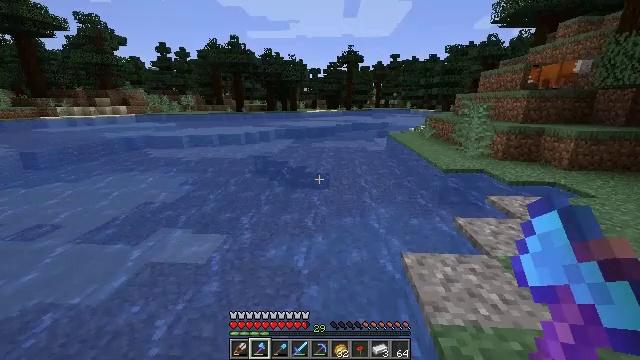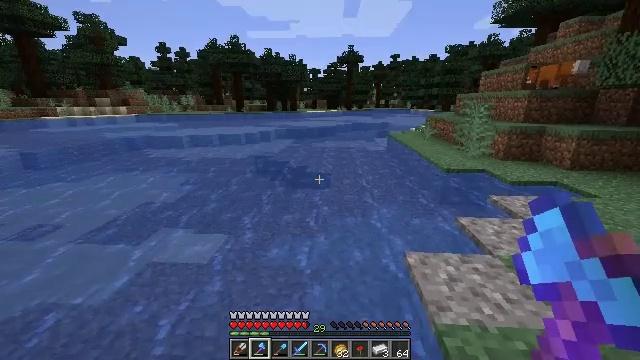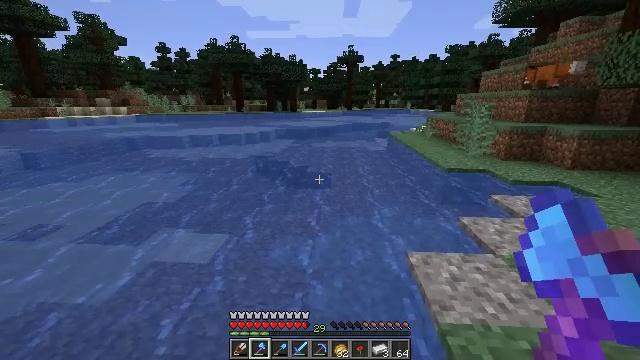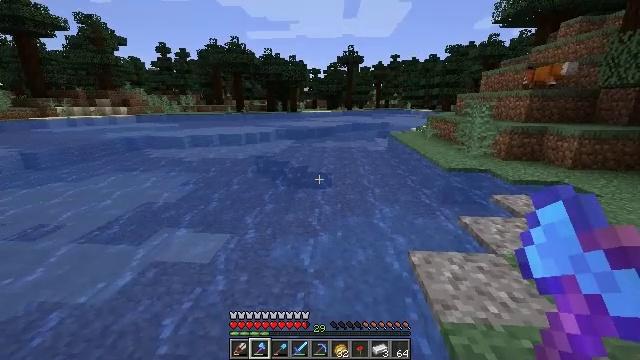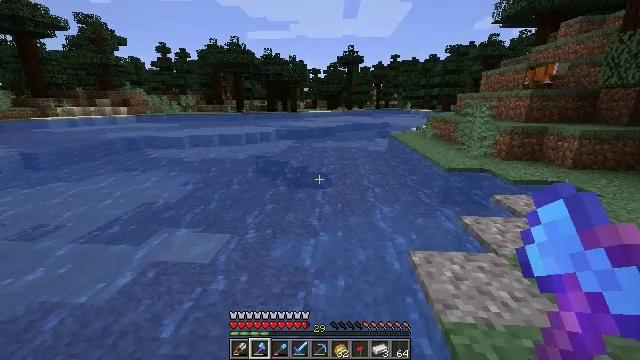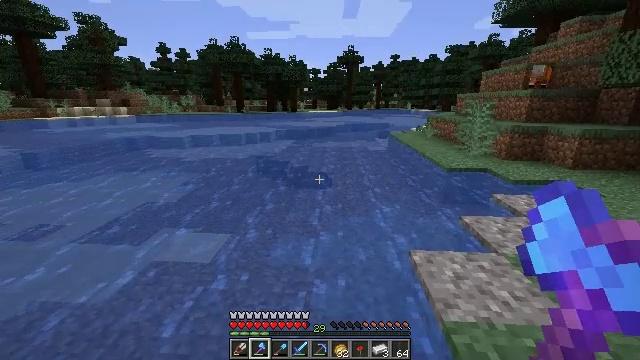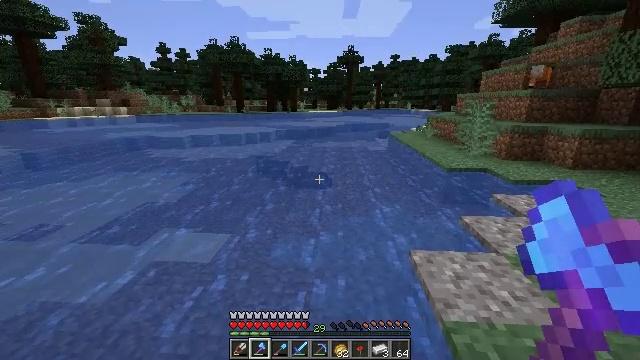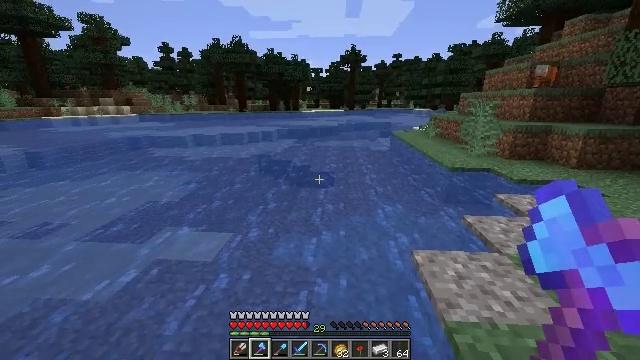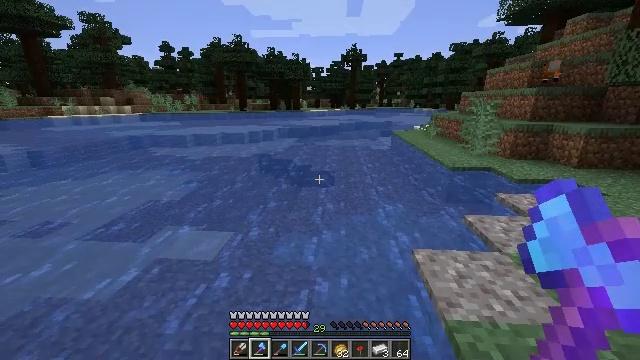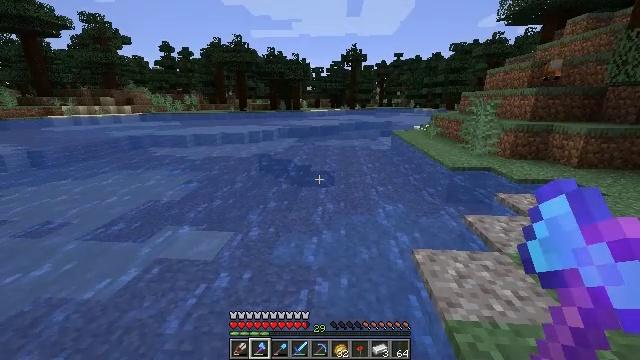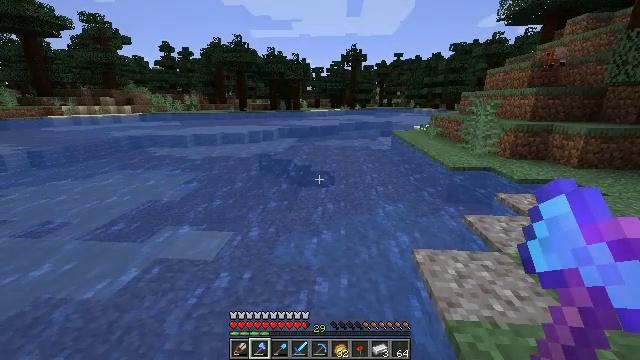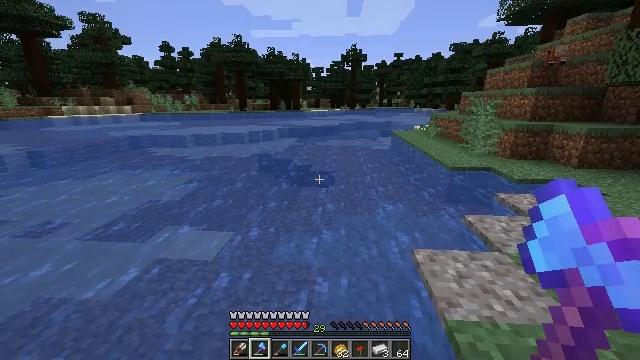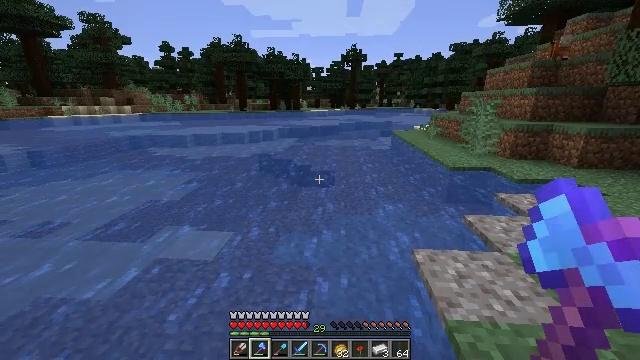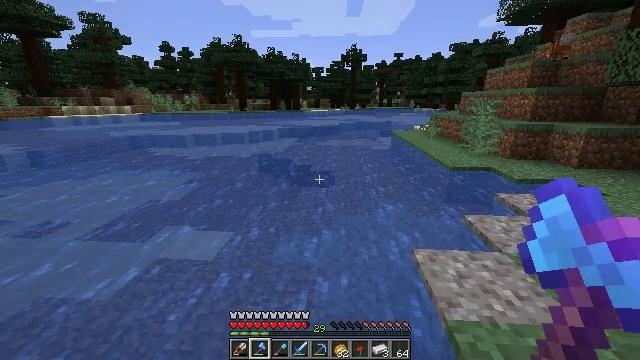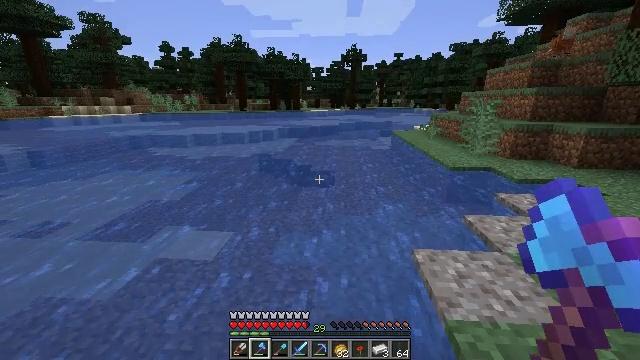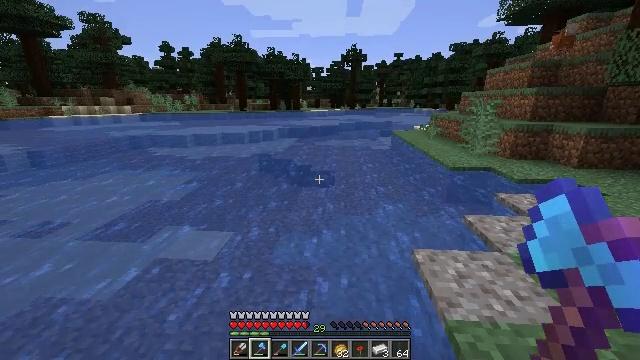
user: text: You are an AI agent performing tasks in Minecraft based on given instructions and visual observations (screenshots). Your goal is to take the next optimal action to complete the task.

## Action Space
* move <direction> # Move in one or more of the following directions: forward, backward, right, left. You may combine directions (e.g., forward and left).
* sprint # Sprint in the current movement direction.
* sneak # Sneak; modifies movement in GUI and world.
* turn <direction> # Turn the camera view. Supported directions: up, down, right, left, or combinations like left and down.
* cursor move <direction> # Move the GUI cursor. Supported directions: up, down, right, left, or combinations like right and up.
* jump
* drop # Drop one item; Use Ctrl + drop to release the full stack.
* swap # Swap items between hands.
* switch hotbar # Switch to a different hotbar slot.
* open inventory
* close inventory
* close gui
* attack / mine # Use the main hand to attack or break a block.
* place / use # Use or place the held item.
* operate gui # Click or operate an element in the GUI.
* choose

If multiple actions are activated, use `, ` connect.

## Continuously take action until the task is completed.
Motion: motion action
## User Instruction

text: Mine the sweet berry bush.
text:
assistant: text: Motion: no_op
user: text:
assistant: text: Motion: no_op
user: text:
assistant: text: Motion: no_op
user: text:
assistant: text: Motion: no_op
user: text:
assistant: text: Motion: no_op
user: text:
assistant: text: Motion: no_op
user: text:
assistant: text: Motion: no_op
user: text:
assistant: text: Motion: no_op
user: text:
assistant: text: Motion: no_op
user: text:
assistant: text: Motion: no_op
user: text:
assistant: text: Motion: no_op
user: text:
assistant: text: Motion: no_op
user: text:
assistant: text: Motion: no_op
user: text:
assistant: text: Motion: no_op
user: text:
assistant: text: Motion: no_op
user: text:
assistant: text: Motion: no_op
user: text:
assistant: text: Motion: turn right
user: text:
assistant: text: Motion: turn right
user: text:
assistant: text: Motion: turn right and up
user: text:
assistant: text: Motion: turn right and up
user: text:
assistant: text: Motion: turn right and up
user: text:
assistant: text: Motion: turn right and up
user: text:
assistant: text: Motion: turn right and up
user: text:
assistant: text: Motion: no_op
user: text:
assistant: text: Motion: no_op
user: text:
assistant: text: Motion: no_op
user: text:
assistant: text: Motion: no_op
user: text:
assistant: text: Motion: no_op
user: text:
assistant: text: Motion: no_op
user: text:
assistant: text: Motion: no_op